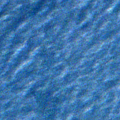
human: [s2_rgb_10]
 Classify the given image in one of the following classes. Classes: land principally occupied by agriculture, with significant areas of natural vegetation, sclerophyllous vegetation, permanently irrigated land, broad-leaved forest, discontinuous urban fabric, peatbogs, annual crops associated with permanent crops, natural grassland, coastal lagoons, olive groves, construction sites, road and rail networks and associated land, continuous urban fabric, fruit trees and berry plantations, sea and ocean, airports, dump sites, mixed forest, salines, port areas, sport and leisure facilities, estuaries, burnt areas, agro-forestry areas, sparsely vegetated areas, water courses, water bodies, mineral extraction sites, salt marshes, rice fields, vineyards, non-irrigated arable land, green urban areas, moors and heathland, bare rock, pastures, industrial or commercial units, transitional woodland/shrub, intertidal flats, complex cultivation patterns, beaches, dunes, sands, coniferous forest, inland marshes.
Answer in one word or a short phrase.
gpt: sea and ocean